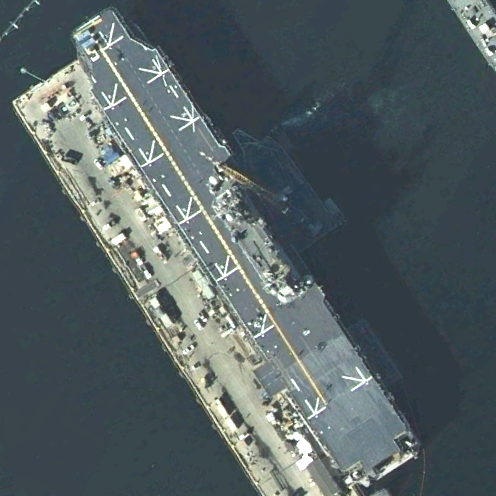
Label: assault